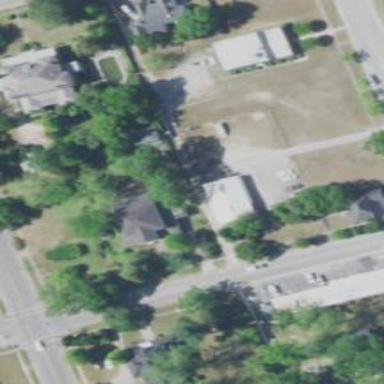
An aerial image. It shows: Park located in historic district.